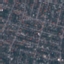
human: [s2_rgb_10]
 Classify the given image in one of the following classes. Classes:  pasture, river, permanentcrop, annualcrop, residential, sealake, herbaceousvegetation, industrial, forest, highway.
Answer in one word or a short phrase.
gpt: Residential